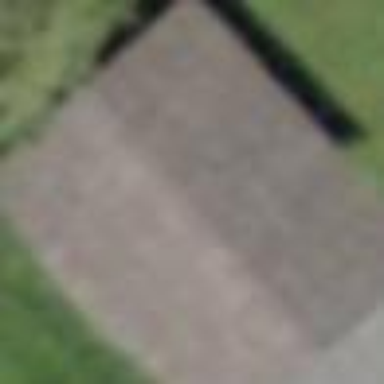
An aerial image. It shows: Shed.